Interaction volume radius: 5 \u00c5
Interaction volume height: 40 \u00c5
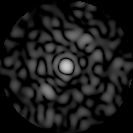
Disorder parameter: 0.8255